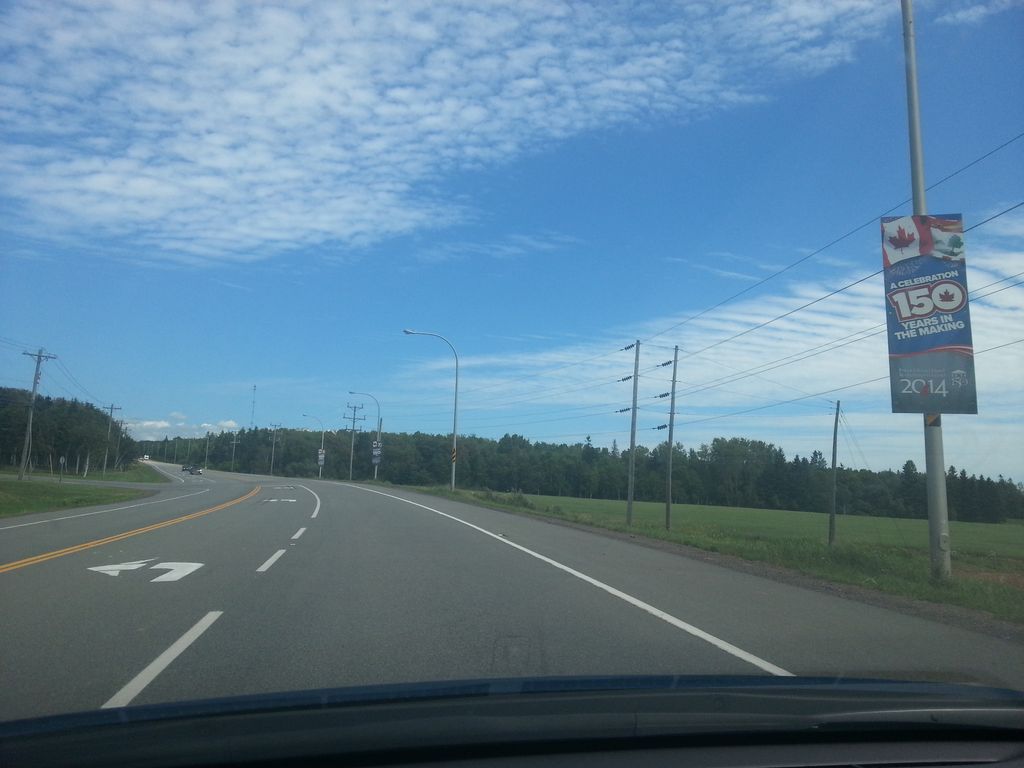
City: charlottetown